Interaction volume radius: 10 \u00c5
Interaction volume height: 20 \u00c5
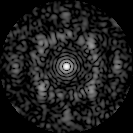
Disorder parameter: 0.6759